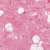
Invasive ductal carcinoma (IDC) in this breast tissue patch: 0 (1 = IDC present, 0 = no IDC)